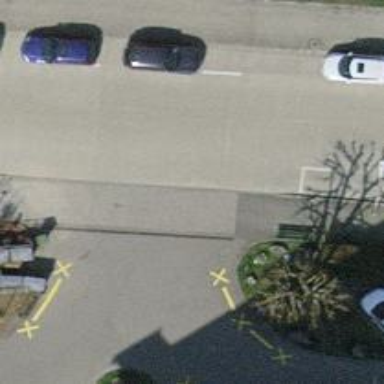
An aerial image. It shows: Parking aisle road with sidewalk alongside.